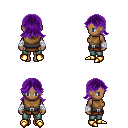
a pixel art fantasy rpg character, female body template, human, dark skin, leather chest armor, teal pants, purple loose hair, white cloth bandages, gold boots, four views (front, back, left, right), 2x2 character sprite sheet, small pixel art, hard edges, no anti-aliasing